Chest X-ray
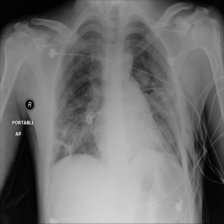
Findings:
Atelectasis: negative
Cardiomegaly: negative
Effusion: negative
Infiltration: negative
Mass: negative
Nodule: negative
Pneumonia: negative
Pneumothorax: positive
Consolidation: negative
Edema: negative
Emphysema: negative
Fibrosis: negative
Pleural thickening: negative
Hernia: negative